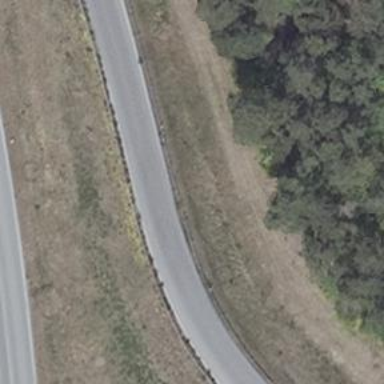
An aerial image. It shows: Trunk link road with asphalt surface.